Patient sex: M
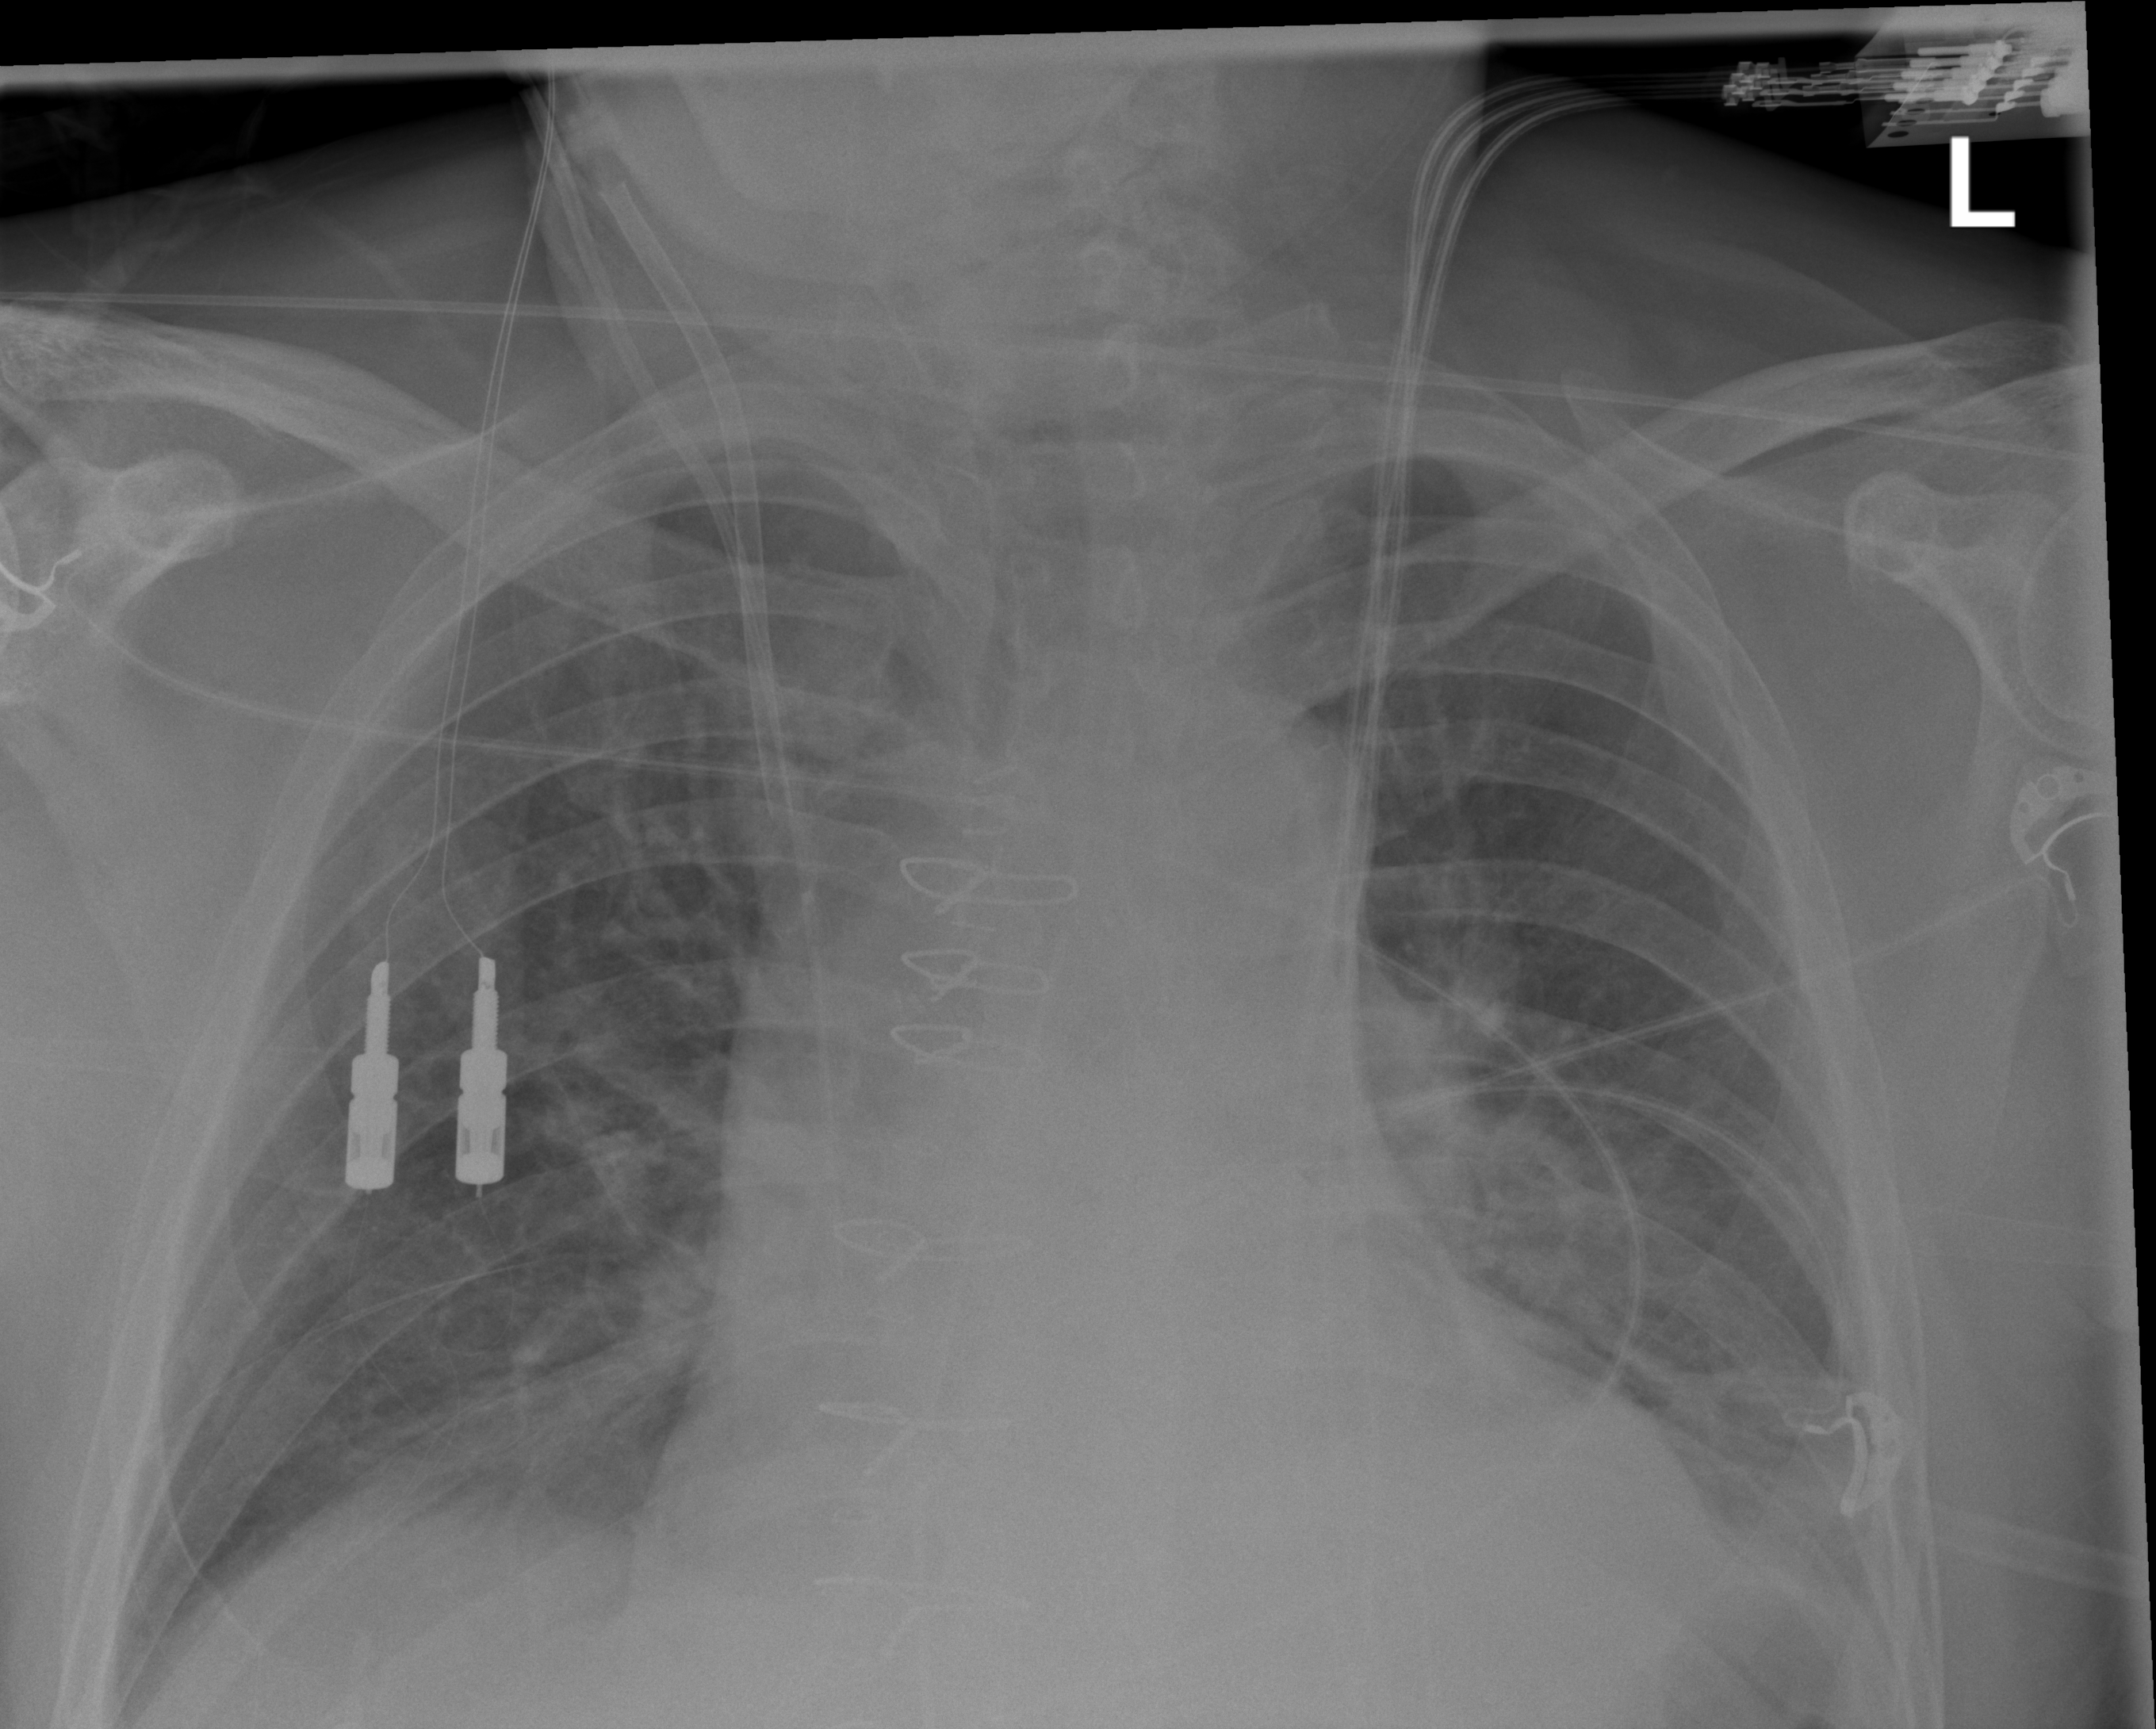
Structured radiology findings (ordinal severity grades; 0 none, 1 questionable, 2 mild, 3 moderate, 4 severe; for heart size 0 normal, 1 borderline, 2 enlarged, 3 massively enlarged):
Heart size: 2
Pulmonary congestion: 0
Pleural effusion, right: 0
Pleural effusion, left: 2
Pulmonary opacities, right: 0
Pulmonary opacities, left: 0
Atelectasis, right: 2
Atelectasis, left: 2